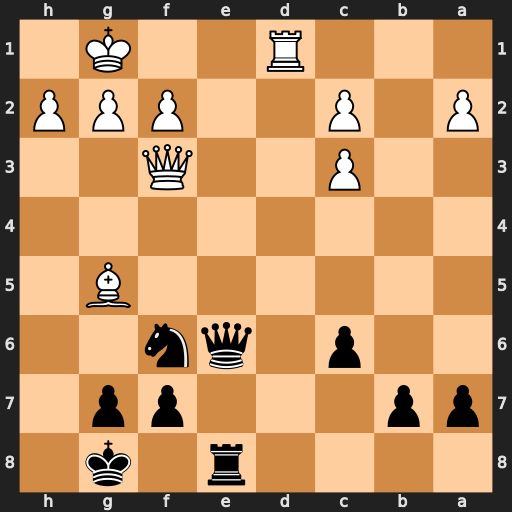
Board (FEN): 4r1k1/pp3pp1/2p1qn2/6B1/8/2P2Q2/P1P2PPP/3R2K1
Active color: b
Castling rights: -
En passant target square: -
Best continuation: Qe1+ Rxe1 Rxe1#